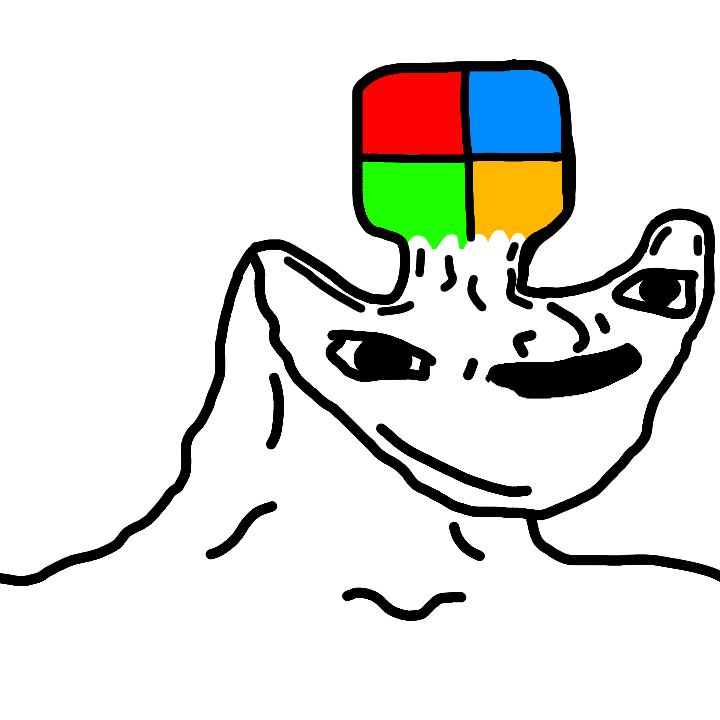
Label: 5_Brainlet